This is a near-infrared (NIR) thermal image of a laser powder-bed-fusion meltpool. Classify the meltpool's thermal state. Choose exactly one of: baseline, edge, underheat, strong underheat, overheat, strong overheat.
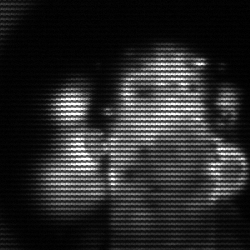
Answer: strong underheat